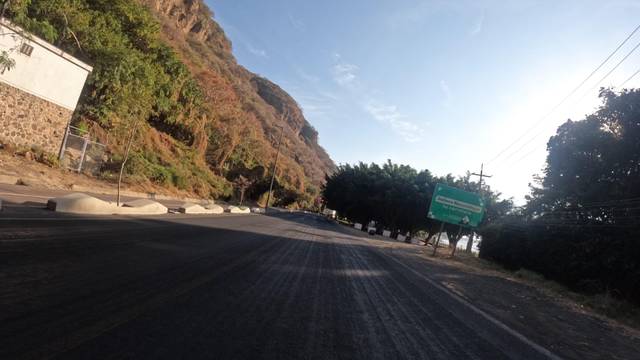
Region: Mexico
Coordinates: 20.292, -103.212